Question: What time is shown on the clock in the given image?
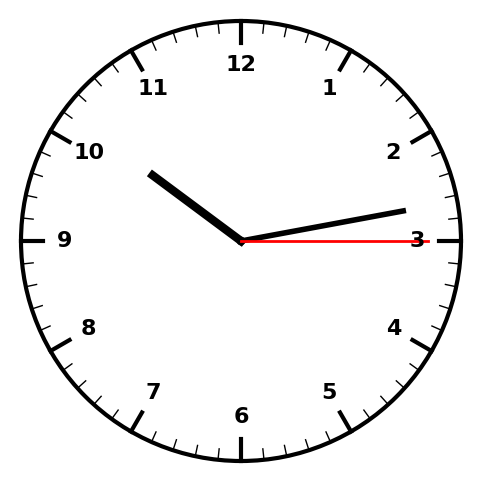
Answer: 10:13:15